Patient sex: M
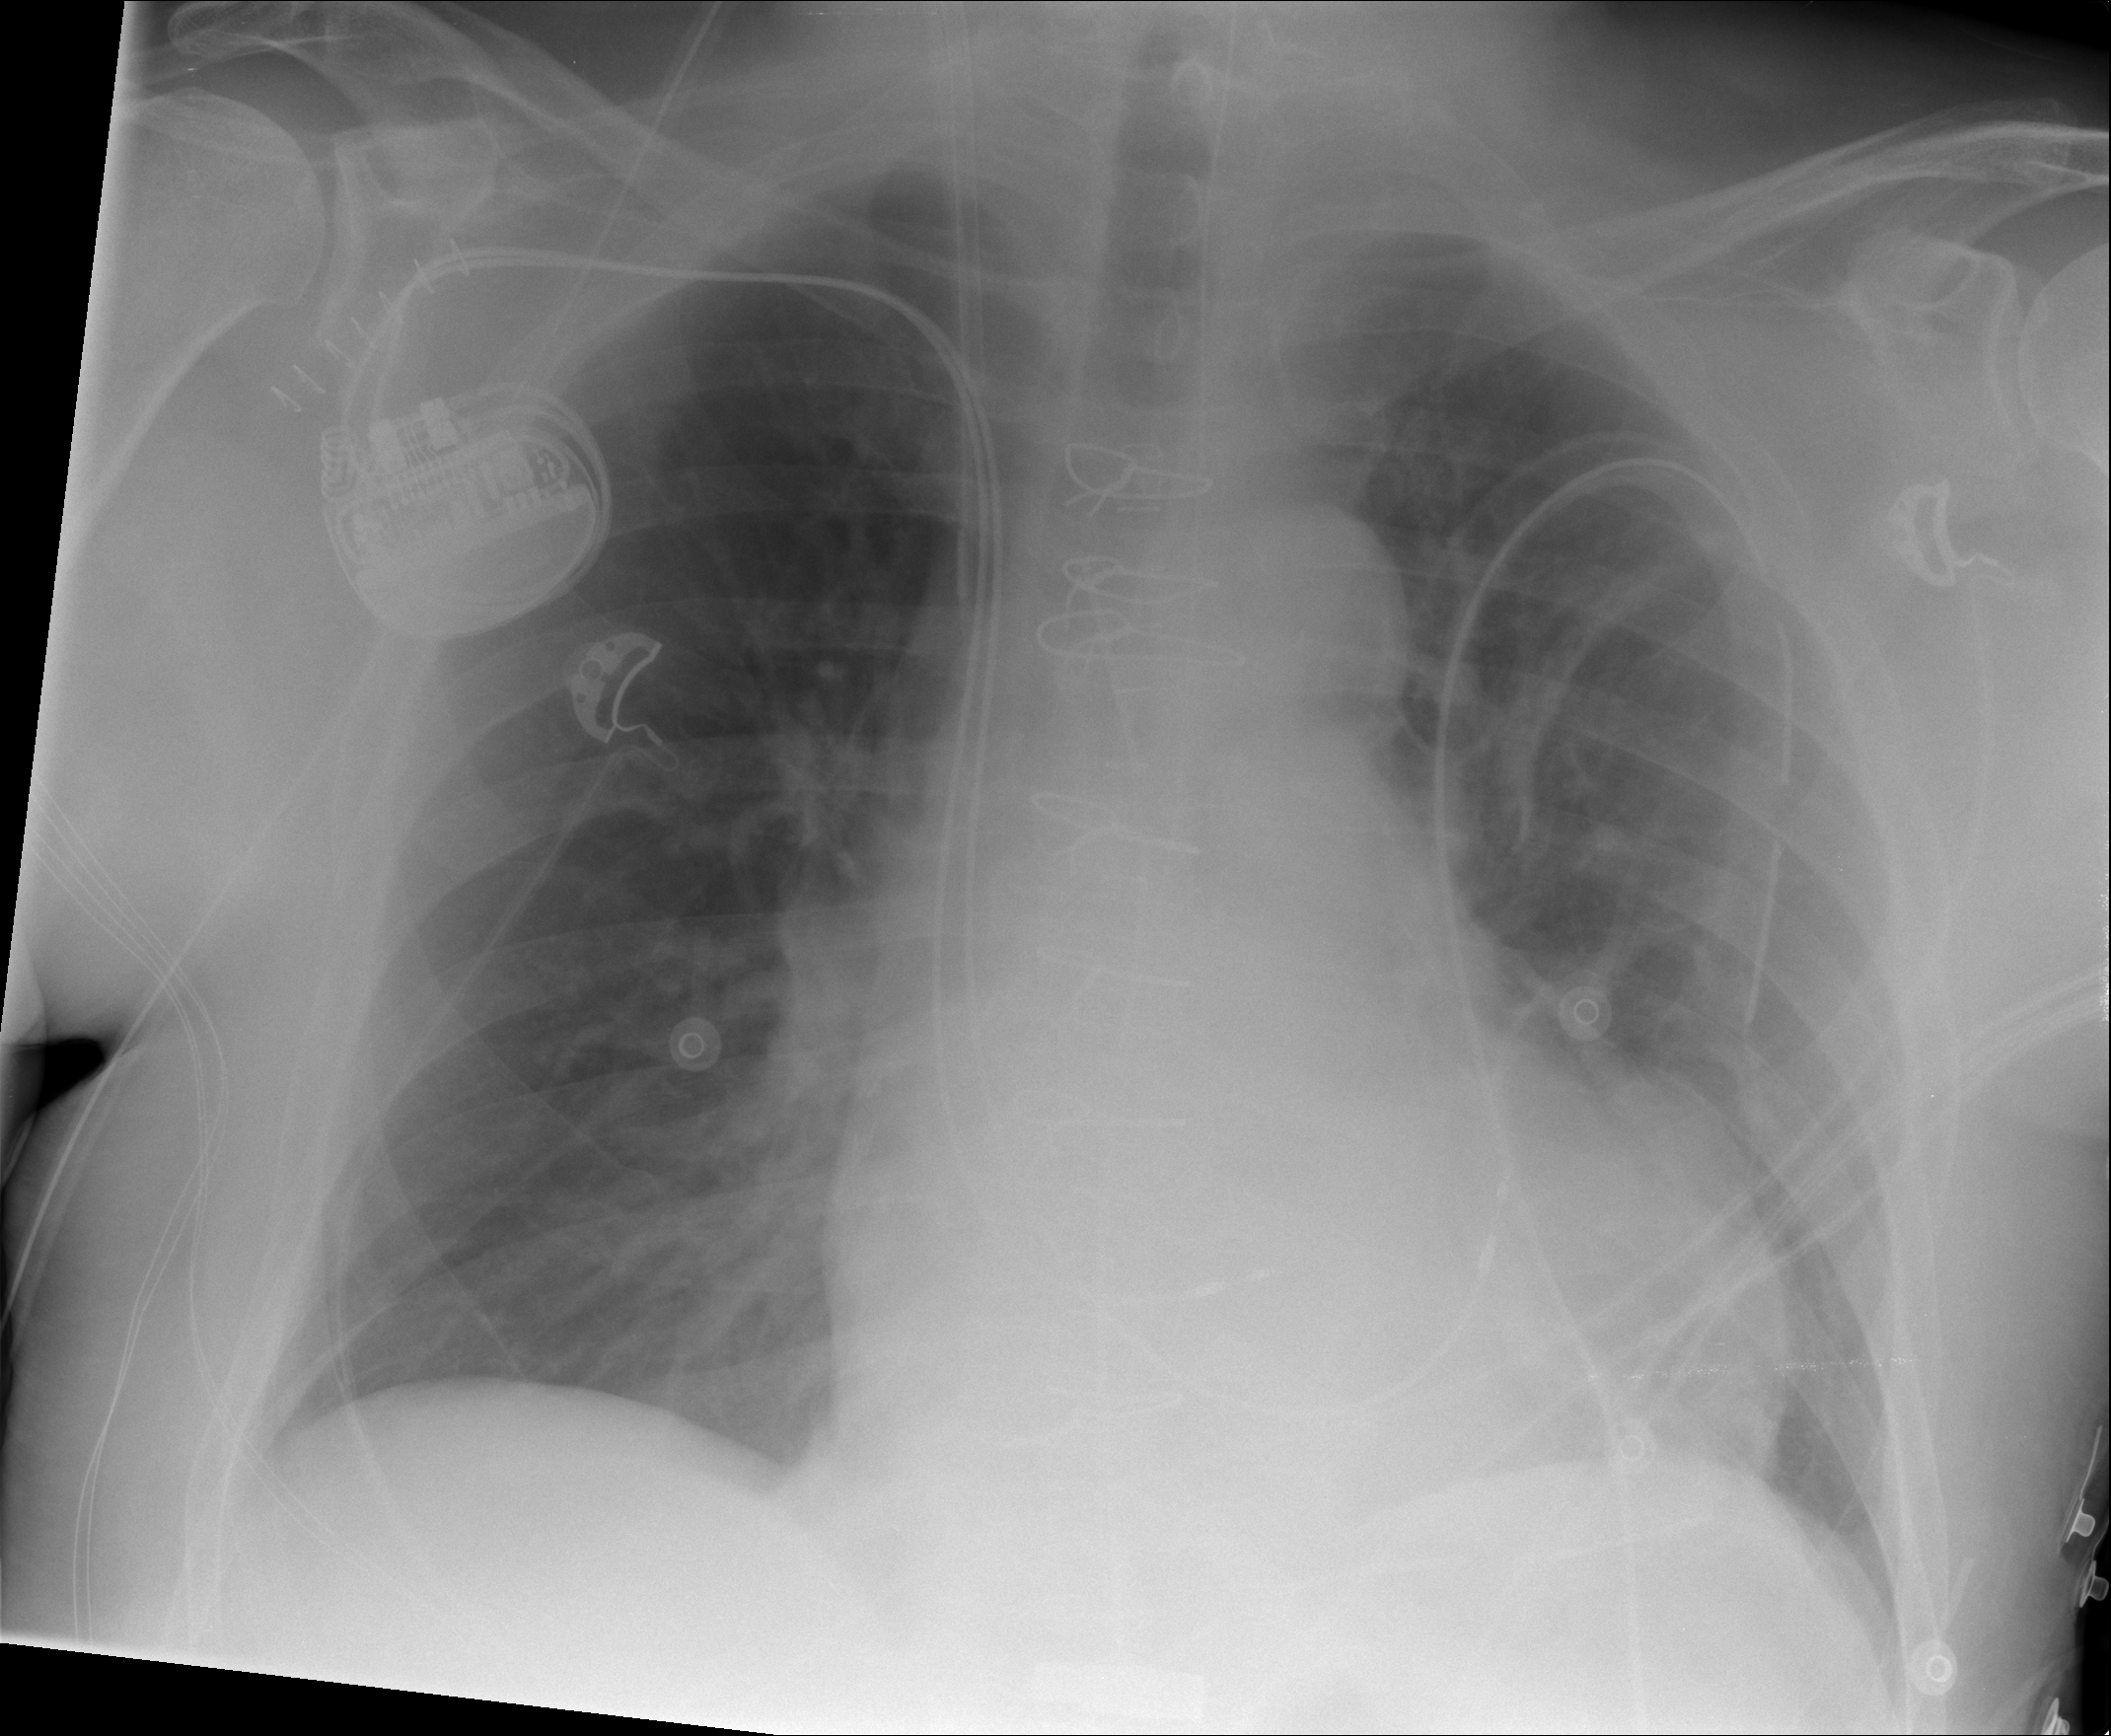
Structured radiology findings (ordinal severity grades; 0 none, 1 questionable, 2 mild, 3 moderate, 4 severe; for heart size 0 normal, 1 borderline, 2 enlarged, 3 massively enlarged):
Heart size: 0
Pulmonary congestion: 0
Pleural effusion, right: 0
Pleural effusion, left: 0
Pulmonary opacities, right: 0
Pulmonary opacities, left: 0
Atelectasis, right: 0
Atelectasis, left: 2